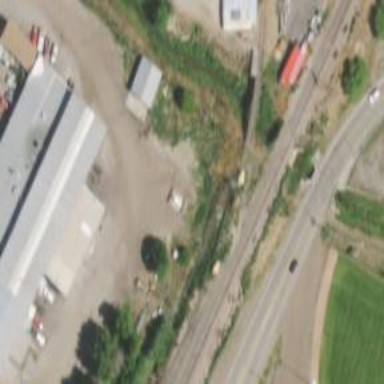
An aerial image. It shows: Railway spur service.